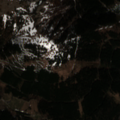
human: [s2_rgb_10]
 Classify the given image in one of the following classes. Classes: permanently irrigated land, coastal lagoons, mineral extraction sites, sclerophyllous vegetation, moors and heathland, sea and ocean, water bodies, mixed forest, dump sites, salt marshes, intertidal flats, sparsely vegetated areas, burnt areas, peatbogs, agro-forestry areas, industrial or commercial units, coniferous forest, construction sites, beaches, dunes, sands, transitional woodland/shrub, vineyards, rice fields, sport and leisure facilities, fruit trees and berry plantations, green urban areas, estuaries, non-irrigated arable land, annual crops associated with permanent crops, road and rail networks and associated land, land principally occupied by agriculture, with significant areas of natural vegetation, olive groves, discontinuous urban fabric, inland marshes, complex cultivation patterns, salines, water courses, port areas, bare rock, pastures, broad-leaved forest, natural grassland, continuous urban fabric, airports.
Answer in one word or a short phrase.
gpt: coniferous forest, mixed forest, moors and heathland, bare rock